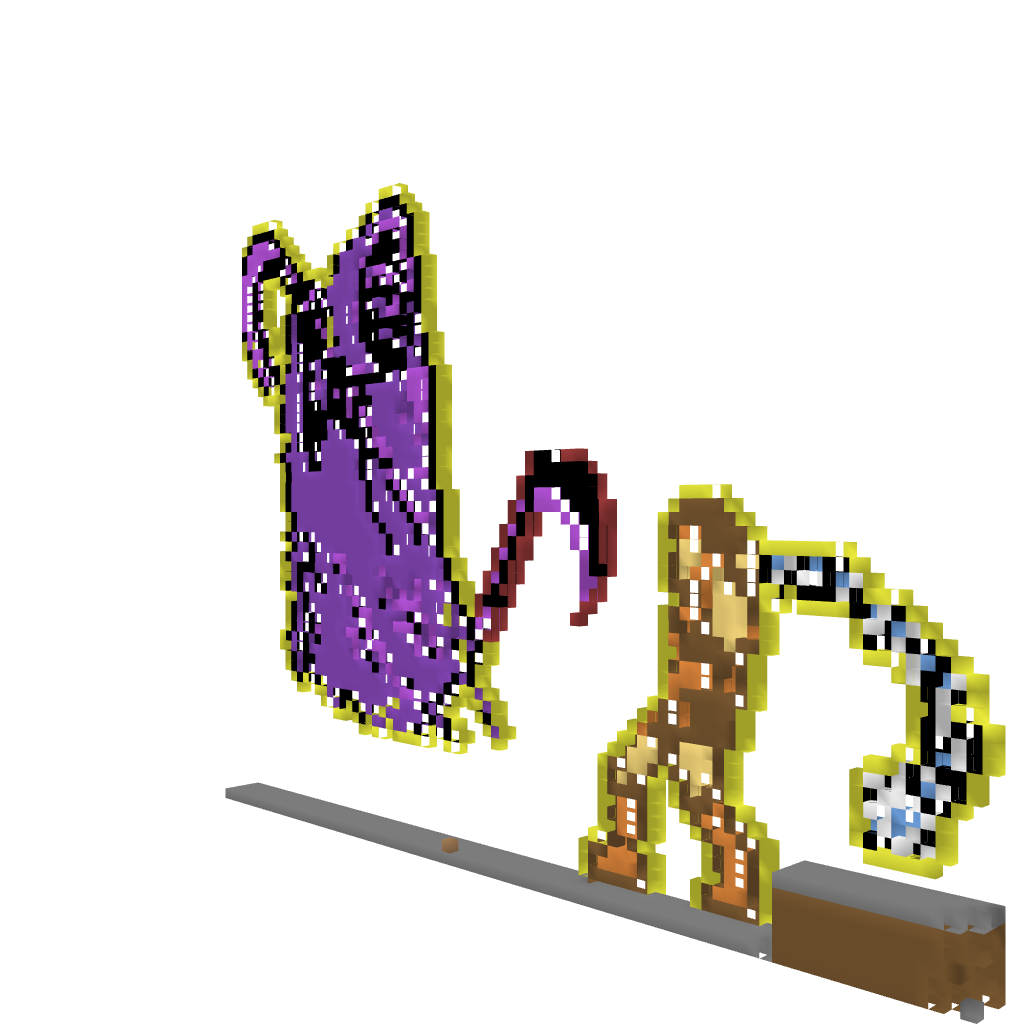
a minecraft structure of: Castlevania: Death vs Simon Belmont death in purple both pixel art